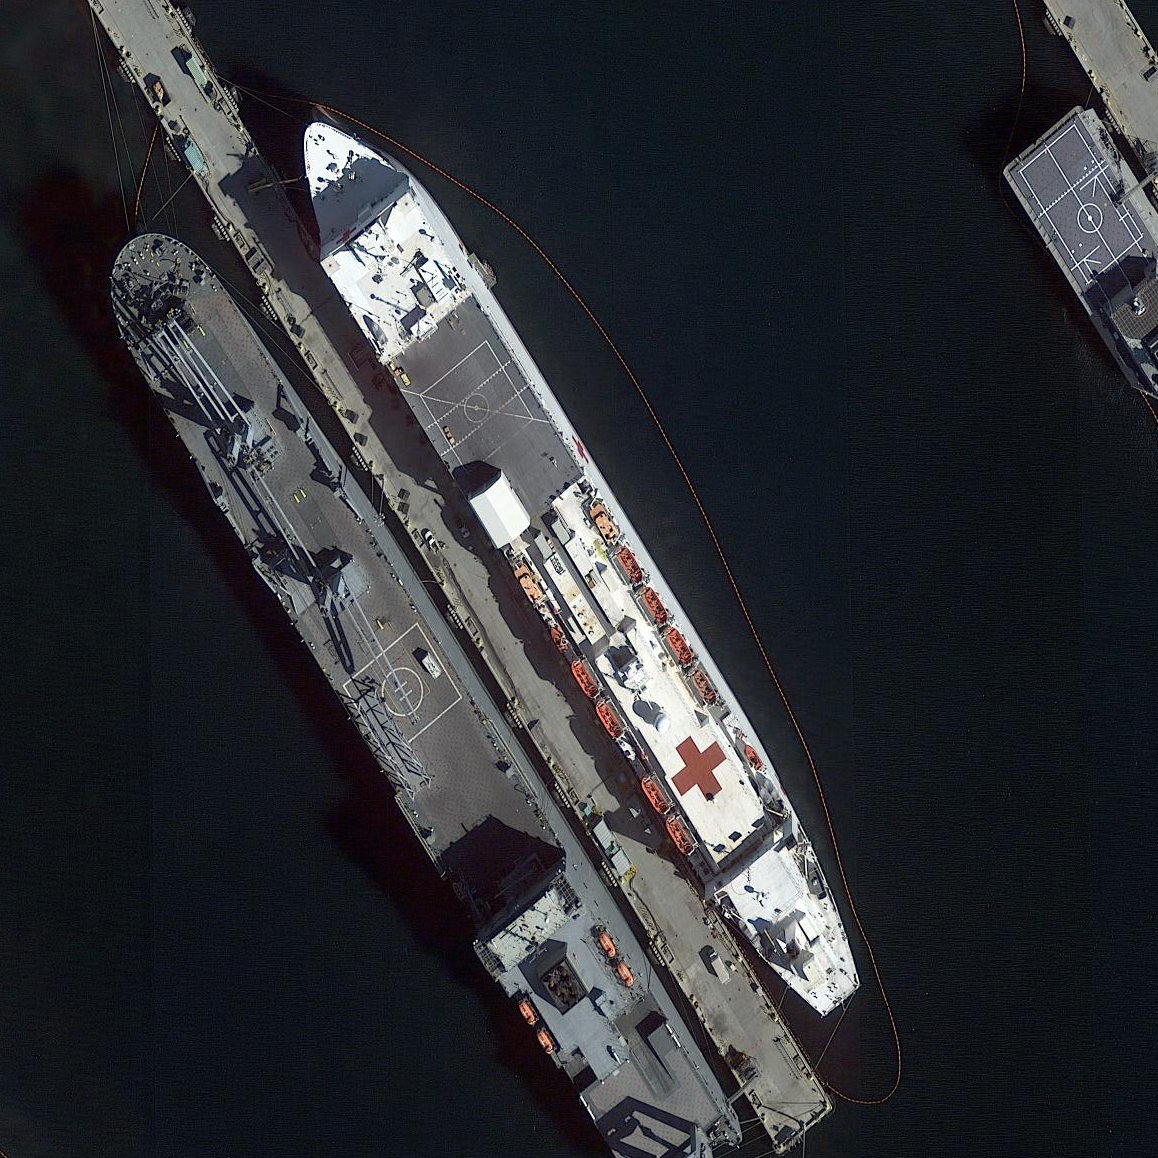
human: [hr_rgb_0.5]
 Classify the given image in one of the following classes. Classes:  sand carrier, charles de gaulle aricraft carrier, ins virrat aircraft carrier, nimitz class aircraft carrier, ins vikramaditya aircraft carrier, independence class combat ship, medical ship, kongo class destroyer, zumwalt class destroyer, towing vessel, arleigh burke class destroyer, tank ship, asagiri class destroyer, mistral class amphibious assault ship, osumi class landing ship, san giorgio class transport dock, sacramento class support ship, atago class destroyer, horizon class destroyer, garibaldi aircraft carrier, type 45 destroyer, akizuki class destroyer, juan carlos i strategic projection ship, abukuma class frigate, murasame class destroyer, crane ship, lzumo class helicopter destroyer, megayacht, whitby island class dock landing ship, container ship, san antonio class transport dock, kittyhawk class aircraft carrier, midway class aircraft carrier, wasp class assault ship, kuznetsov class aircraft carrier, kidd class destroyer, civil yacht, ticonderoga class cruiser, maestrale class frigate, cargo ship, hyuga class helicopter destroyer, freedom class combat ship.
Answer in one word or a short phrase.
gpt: Medical ship